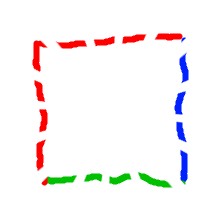
Shape: square